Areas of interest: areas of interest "Water Sports Center"
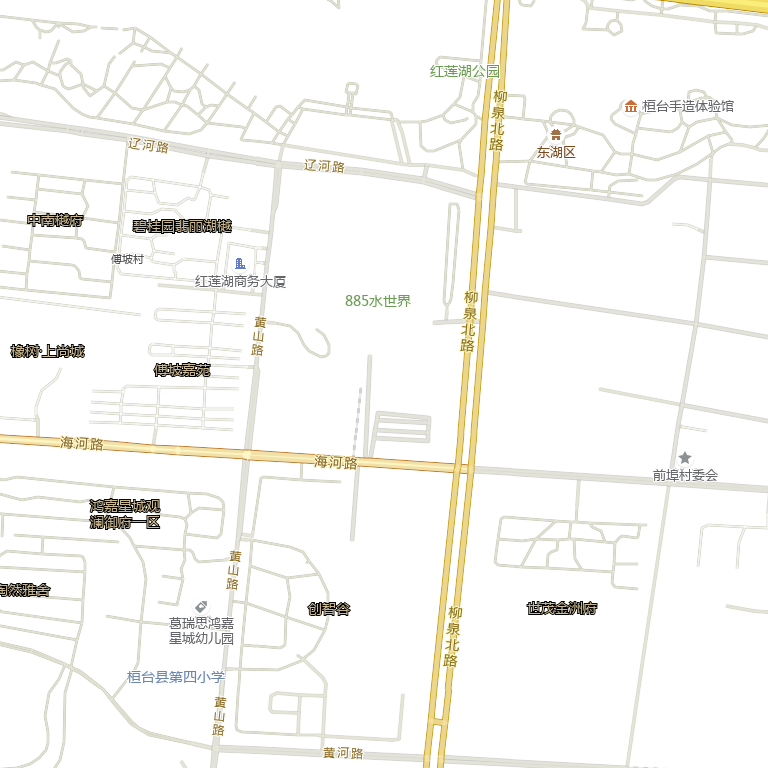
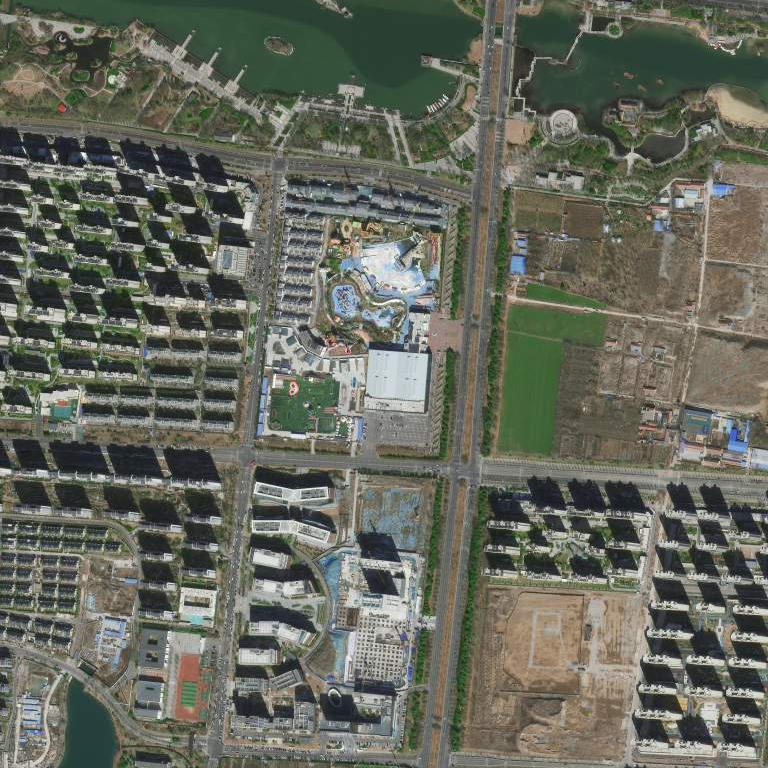